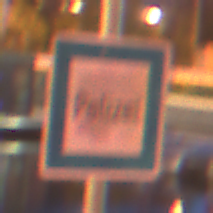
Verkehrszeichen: Polizei
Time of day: Night
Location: Outdoor (Urban)
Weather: PartlyCloudy
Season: NotSpecified
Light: Artificial